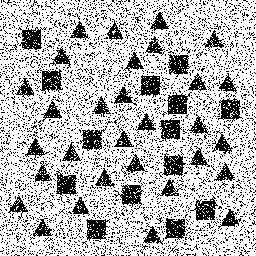
Squares: 14
Triangles: 30
Stars: 0
Total shapes: 44